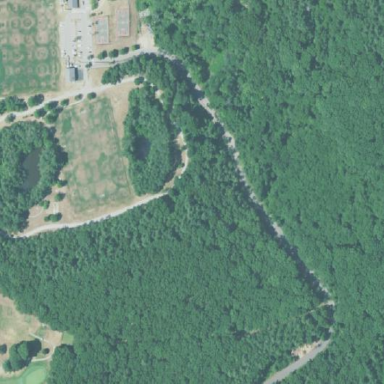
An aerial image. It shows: Park.